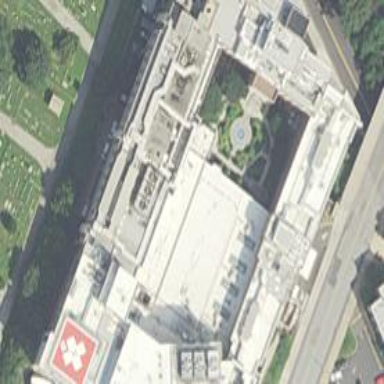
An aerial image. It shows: Hospital.